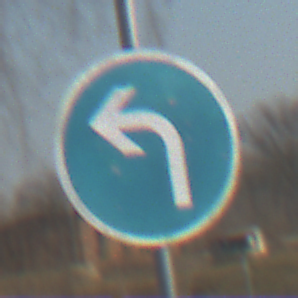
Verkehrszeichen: VorgeschriebeneFahrtrichtungLinks
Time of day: MorningAfternoon
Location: Outdoor (Suburban)
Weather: PartlyCloudy
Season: NotSpecified
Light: Natural